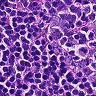
Metastatic tissue present: no